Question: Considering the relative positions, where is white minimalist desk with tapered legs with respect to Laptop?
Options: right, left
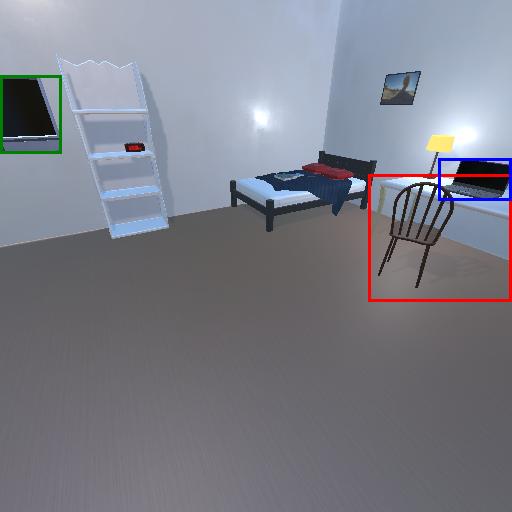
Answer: right